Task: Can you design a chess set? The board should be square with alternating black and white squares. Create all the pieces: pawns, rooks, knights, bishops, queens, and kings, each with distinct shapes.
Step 5280:
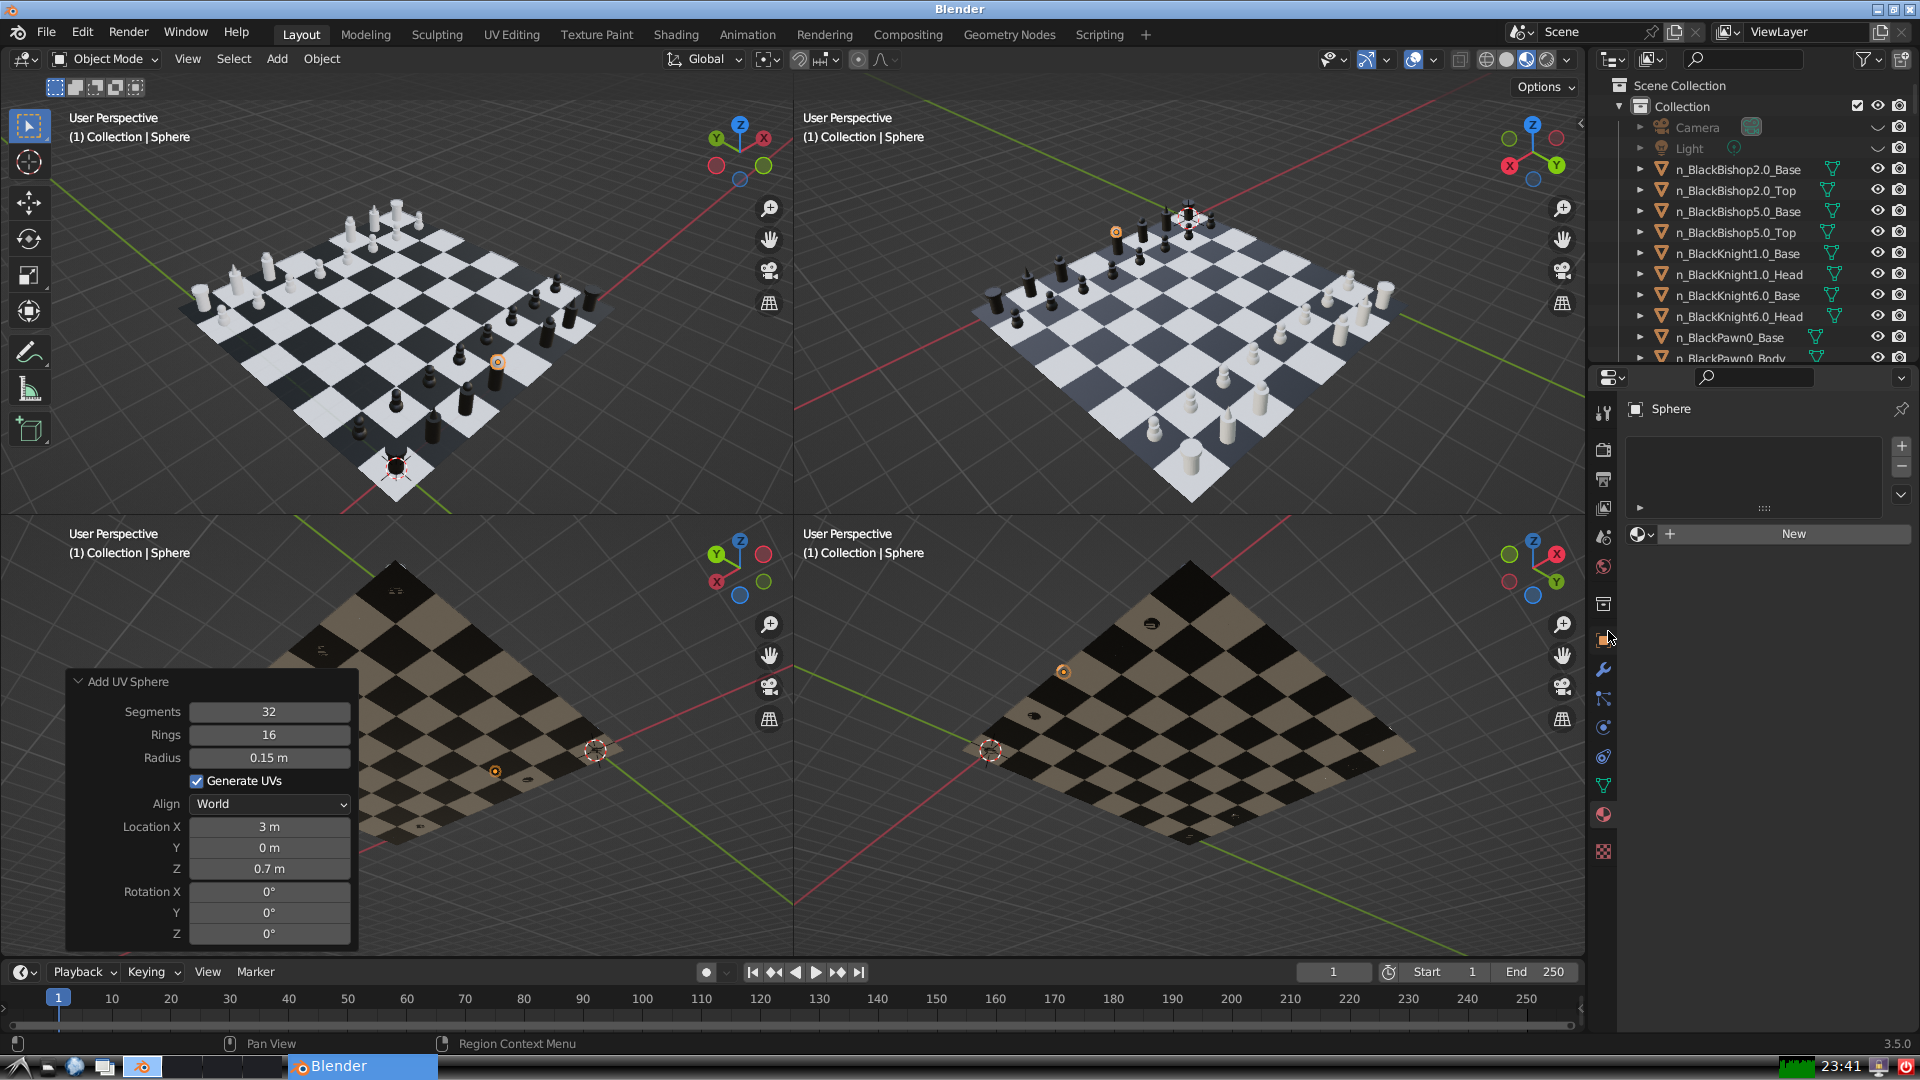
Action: click: no